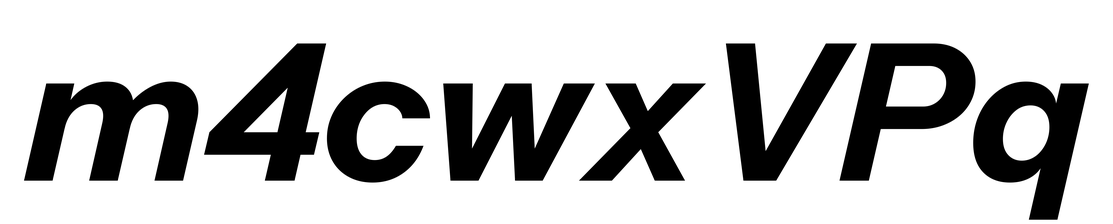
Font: InstrumentSans-Italic_Bold_Italic